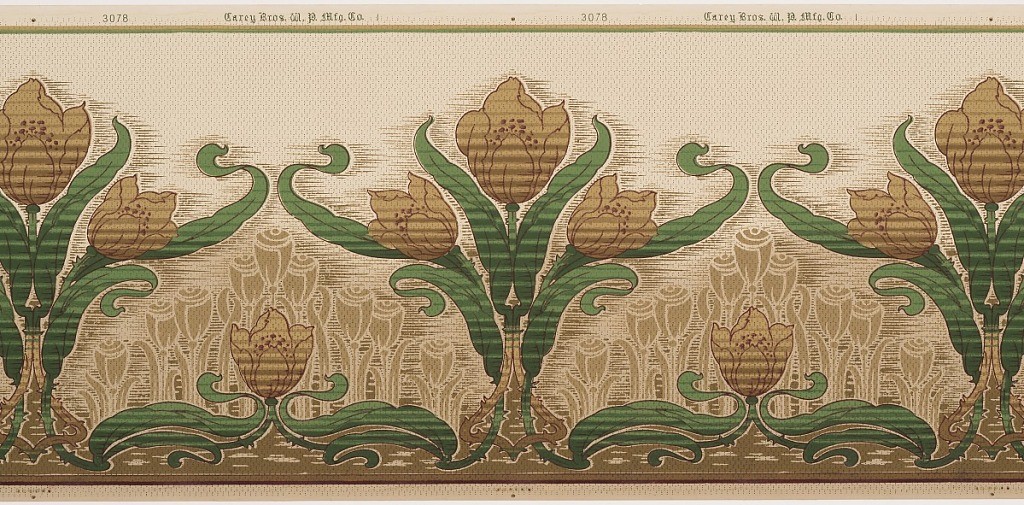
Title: Frieze
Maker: Carey Bros. W.P. Mfg. Co., Philadelphia, Pennsylvania, founded 1882
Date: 1905–1915
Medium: Machine-printed paper
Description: Tall grouping of three tulips alternates with single low tulip. A pyramid-effect of stylized tulips rises above the single tulip.